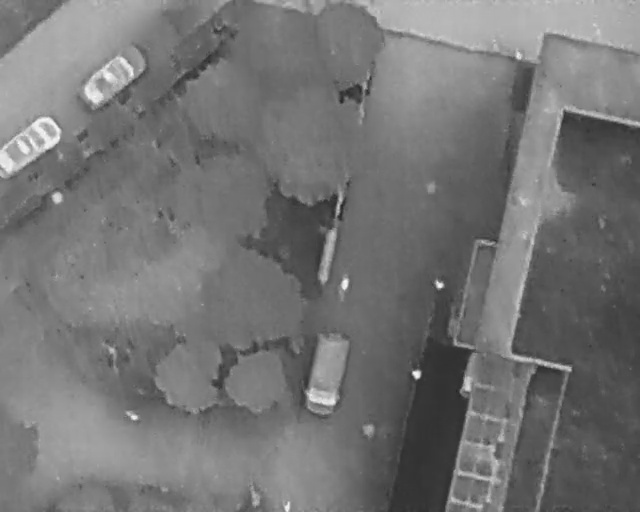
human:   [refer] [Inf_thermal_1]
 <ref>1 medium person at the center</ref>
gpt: <box>[[67, 54, 70, 56, 2]]</box>